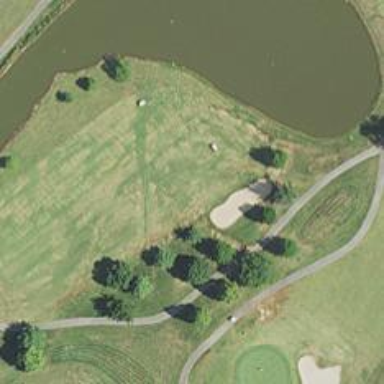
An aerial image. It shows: Golf hole.